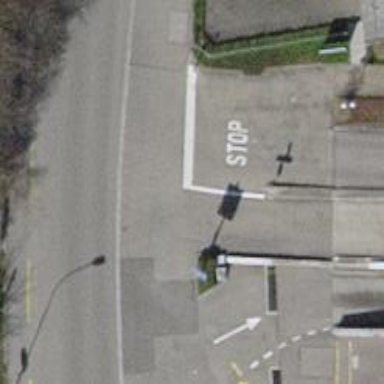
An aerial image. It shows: Unmarked crossing with traffic calming table.